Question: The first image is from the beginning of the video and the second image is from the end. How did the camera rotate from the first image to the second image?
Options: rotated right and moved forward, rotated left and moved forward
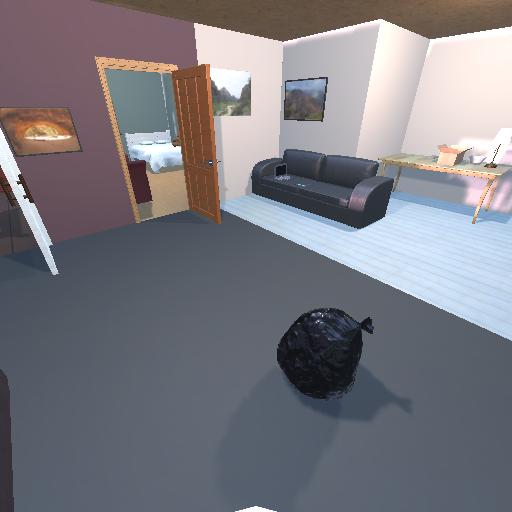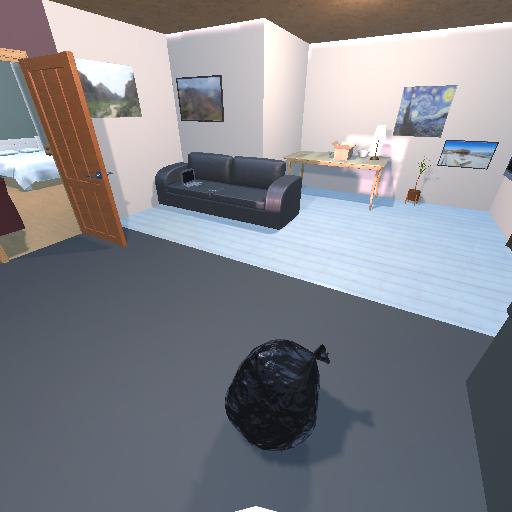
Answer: rotated right and moved forward